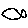
Label: fish